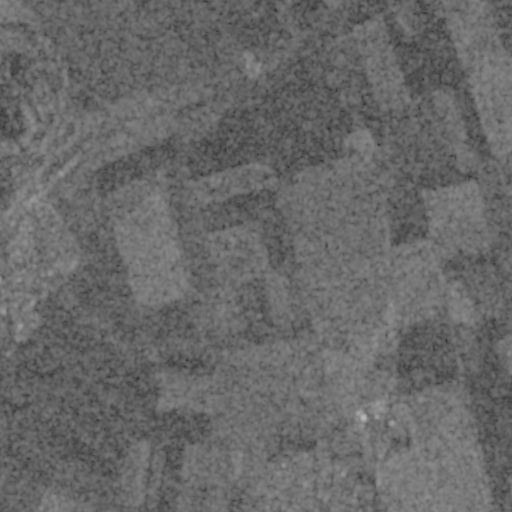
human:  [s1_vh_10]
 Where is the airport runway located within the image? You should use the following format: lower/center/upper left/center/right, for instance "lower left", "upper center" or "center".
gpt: The airport runway is located in the center left of the image.
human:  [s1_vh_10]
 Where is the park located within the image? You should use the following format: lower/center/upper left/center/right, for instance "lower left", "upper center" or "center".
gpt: The park is located in the upper left of the image.
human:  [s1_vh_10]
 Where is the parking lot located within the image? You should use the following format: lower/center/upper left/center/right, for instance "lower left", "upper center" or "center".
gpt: The parking lot is located in the lower left of the image.
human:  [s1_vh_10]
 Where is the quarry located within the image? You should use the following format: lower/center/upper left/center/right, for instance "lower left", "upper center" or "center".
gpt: There is no quarry in the image.

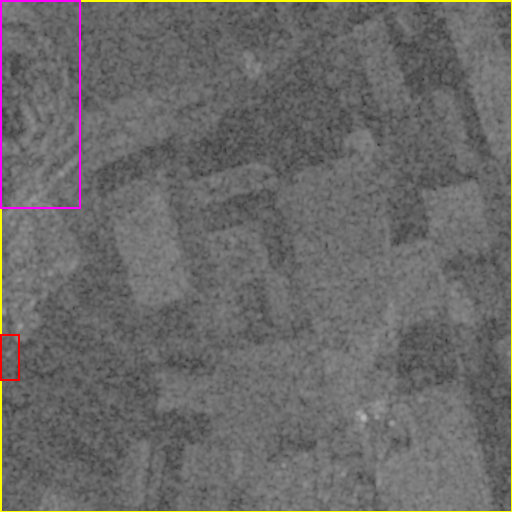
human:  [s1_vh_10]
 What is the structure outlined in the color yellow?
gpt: The structure outlined in yellow is a crop field.
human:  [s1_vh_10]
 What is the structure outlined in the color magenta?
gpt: The structure outlined in magenta is a park.
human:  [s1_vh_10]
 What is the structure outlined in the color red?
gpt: The structure outlined in red is a parking lot.
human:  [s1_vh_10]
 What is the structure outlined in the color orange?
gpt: There is no orange outline.